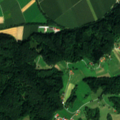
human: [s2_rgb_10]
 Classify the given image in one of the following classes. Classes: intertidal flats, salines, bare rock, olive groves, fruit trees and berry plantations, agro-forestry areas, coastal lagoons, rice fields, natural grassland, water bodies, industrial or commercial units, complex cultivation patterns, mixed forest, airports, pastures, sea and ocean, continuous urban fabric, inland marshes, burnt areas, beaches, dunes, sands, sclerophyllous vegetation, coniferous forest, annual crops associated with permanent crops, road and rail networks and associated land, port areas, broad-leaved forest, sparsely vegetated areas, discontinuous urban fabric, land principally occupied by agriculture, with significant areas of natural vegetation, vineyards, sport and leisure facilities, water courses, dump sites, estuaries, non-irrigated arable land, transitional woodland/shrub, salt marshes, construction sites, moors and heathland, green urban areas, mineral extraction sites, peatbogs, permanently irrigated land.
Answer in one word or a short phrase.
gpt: non-irrigated arable land, pastures, land principally occupied by agriculture, with significant areas of natural vegetation, broad-leaved forest